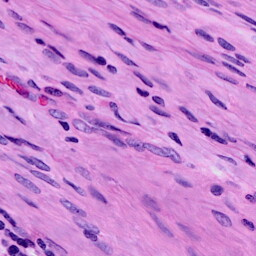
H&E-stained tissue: Cervix